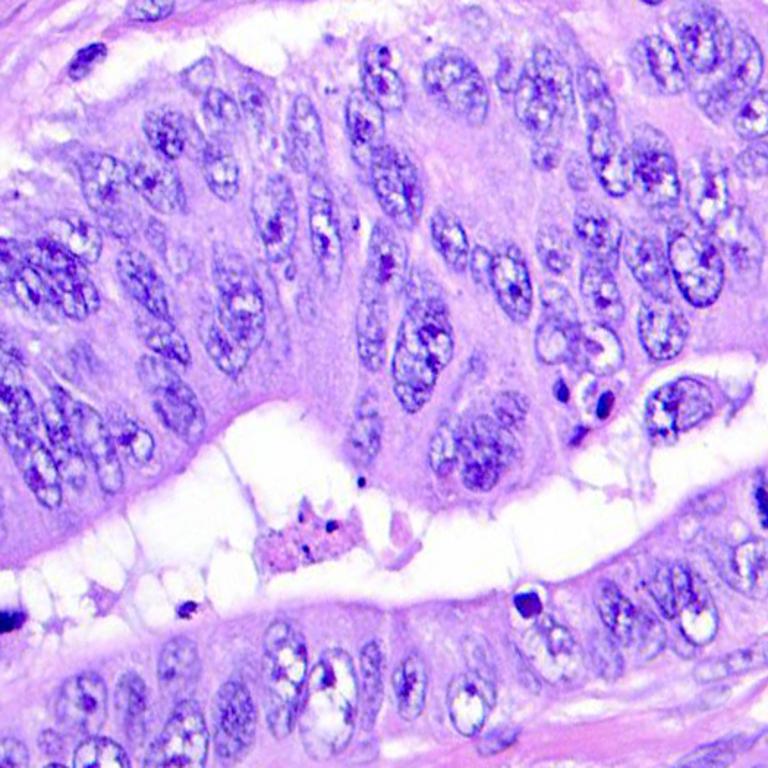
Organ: colon
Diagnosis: adenocarcinomas